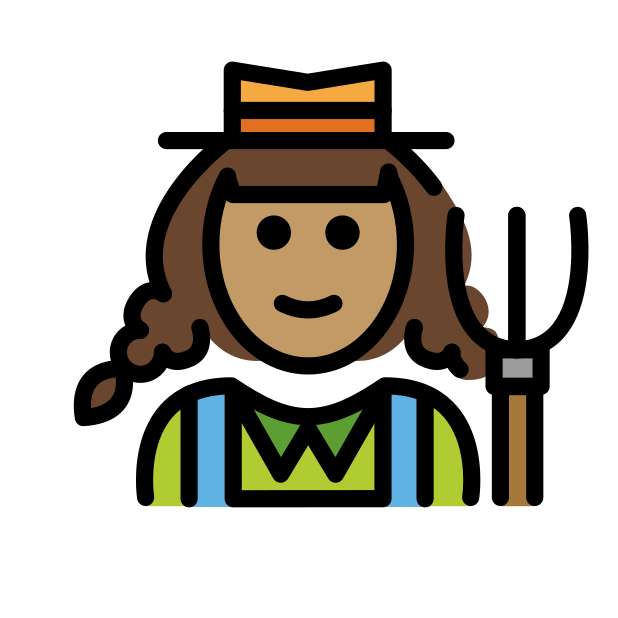
woman farmer: medium skin tone